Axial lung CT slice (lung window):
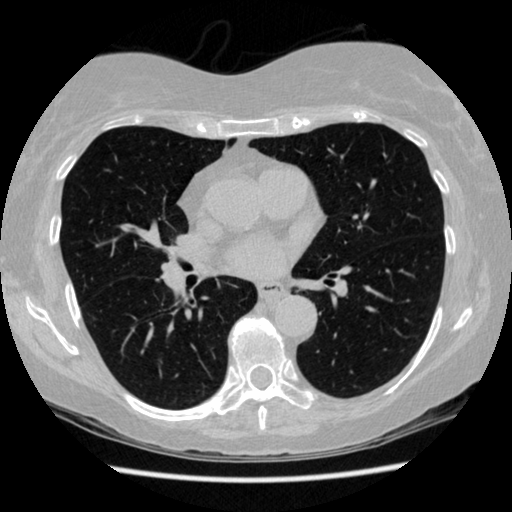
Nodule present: no